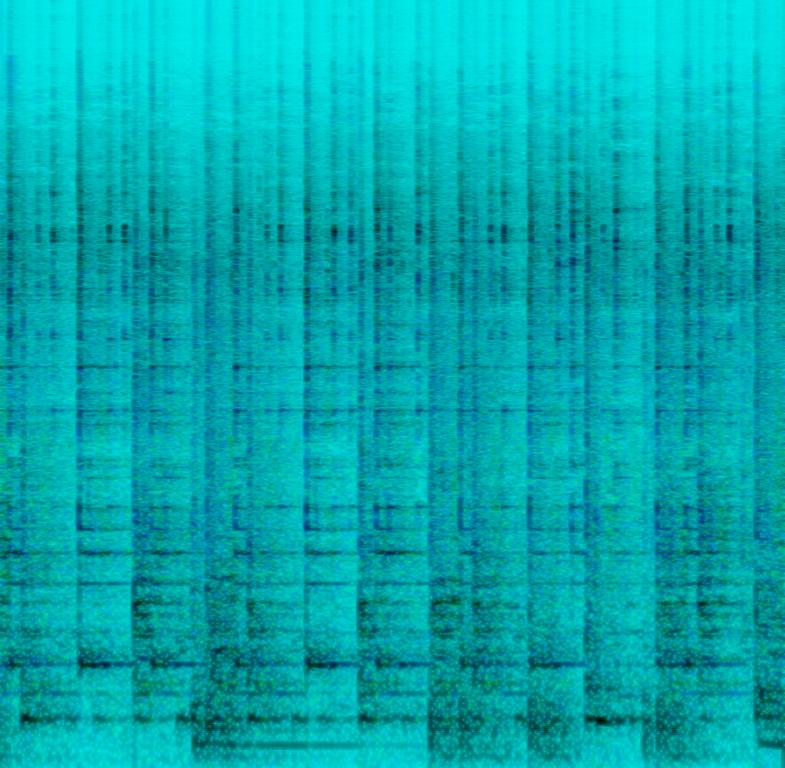
The song is an instrumental. The tempo is medium with a maestro percussionist performing a solo drum solo in front of a live audience. The song is exciting and gripping. The audio quality is poor.